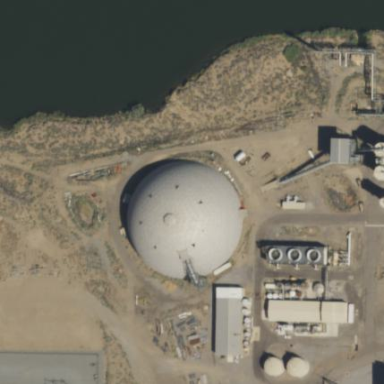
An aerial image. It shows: Industrial building with dome structure.